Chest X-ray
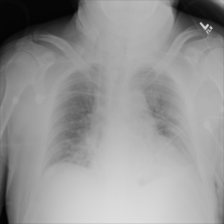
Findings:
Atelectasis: positive
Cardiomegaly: negative
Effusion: negative
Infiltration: negative
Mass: negative
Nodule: negative
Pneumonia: negative
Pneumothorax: negative
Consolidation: negative
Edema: negative
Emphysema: negative
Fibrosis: negative
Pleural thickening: negative
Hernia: negative